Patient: sex M, age 29
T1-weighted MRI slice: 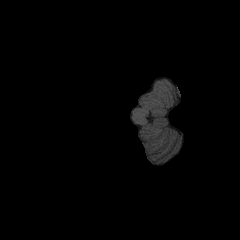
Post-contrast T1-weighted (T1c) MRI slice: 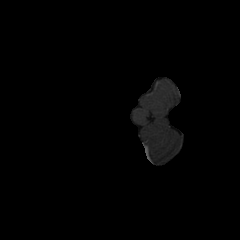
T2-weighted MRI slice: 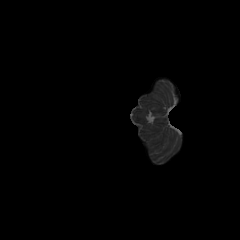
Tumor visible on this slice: no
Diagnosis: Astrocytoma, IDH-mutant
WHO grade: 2